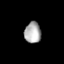
Tissue: lung
Cell type: Myeloid cells
Senescence score: 0.5495
Nuclear area (px): 343
Mean DAPI intensity: 171.586